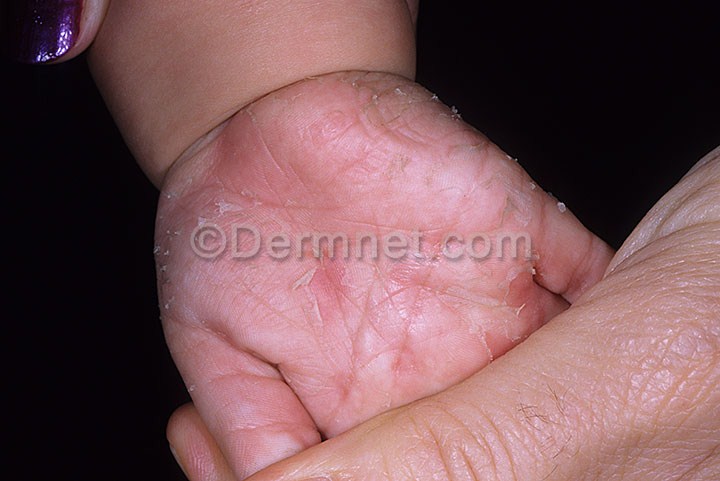
Disease: Exanthems and Drug Eruptions